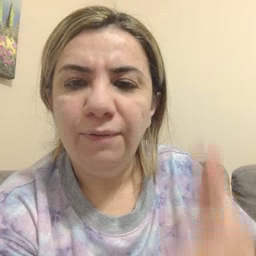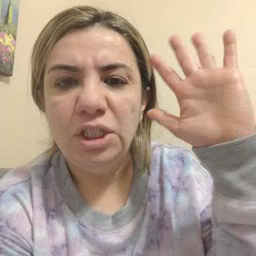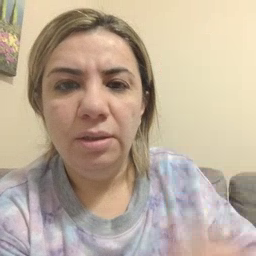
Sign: finish